Тележка массой $M$ приводится в движение пружиной жесткостью $k$, которая одним концом укреплена на кронштейне, жестко связанном с тележкой, а другим - связана с нитью, намотанной на малый цилиндр радиусом $r$ приводного колеса (см. рис.). В исходном положении пружина растянута на величину $\Delta l_0$.
Найдите ускорение тележки сразу после того, как ее освободили. Считайте, что колеса тележки невесомы и не проскальзывают по полу. Большой радиус колеса равен $R$.
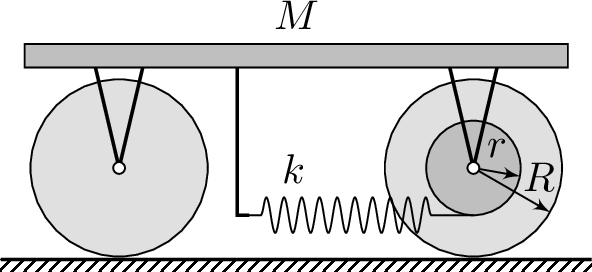
Ответ: $$a=k\Delta l_0r/MR$$
Темы:
T, Механика, Динамика, Всероссийские, Пружина